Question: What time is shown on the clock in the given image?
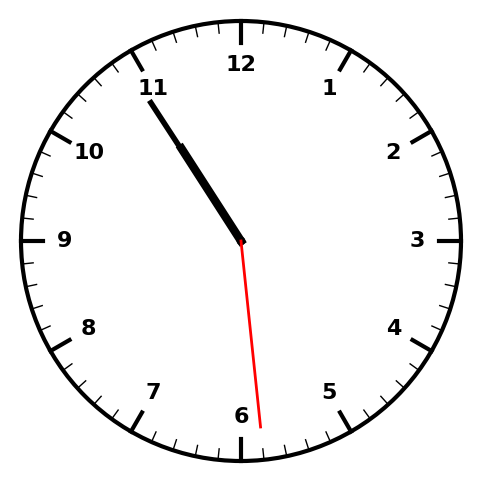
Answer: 10:54:29